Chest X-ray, PA view. Patient: 62 years old, sex M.
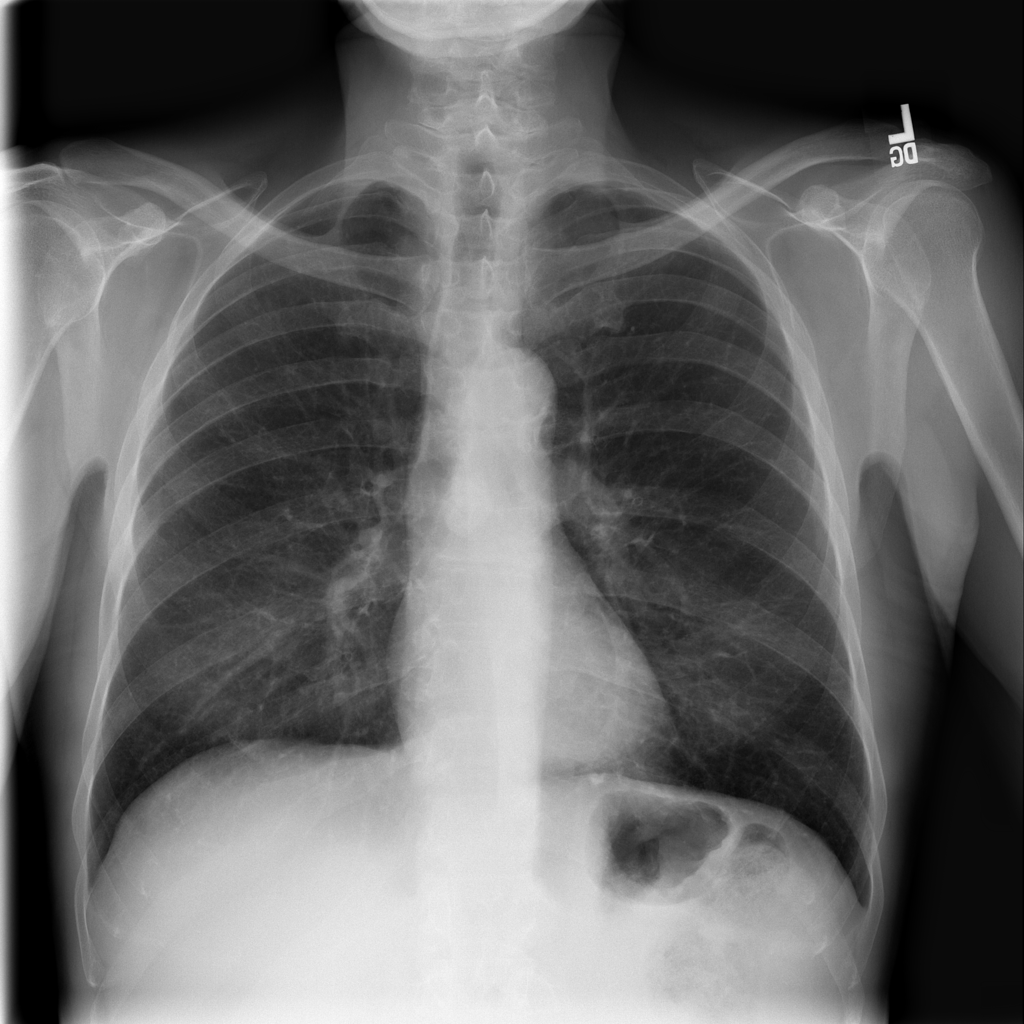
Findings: No Finding